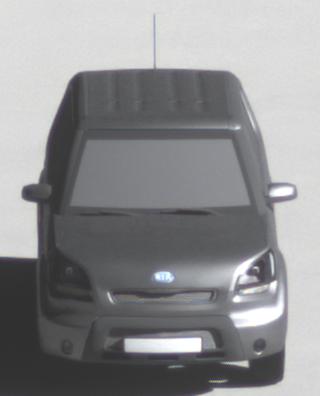
Make: KIA
Model: Soul 1.6
Detailed model: Soul (AM)
Model produced from: 2009/02
Model produced until: 2009/11
Doors: 5
Color: gray
Road condition: dry road
Daytime: morning or afternoon
Contrast: high contrast